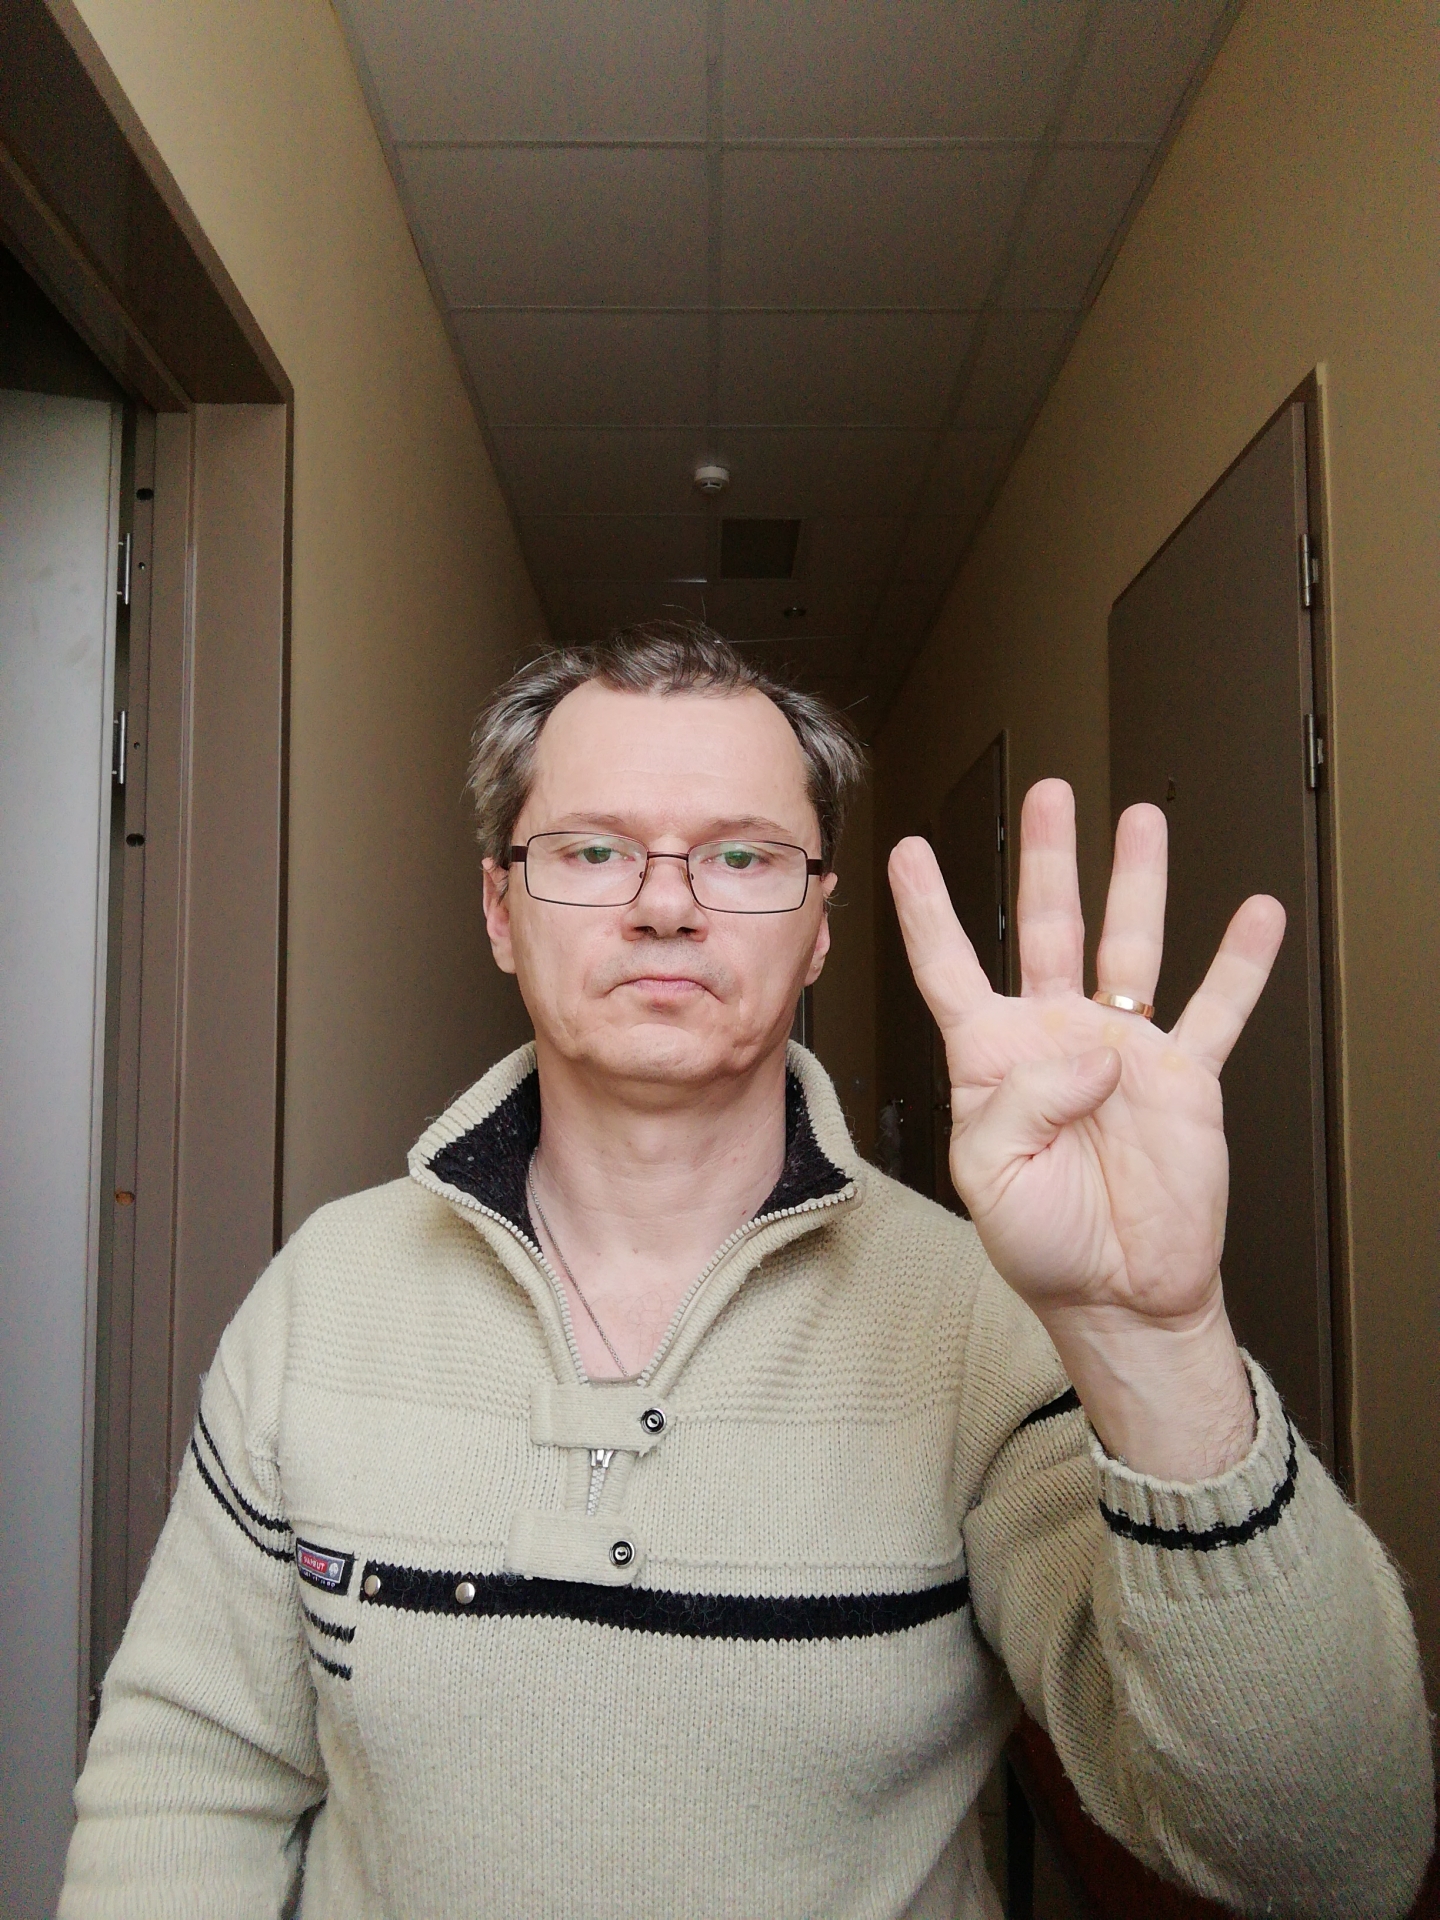
Label: noise